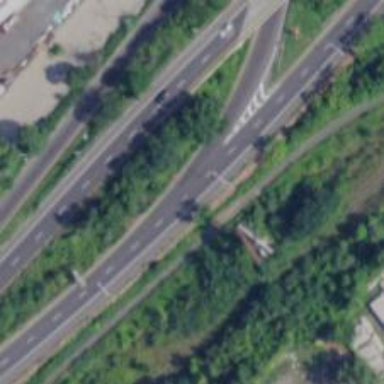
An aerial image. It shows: Motorway junction.